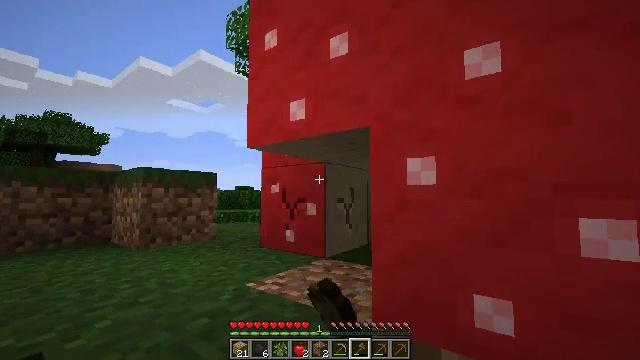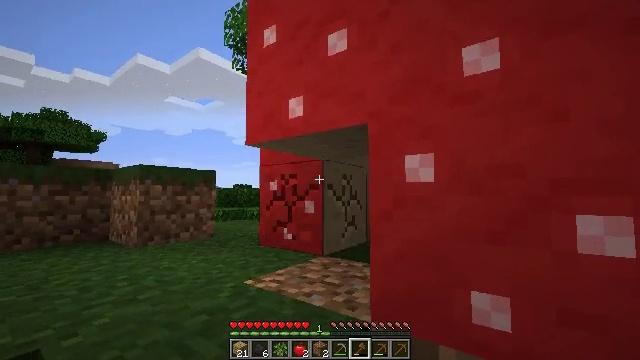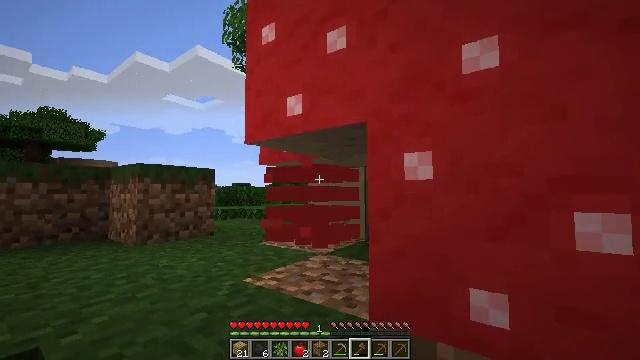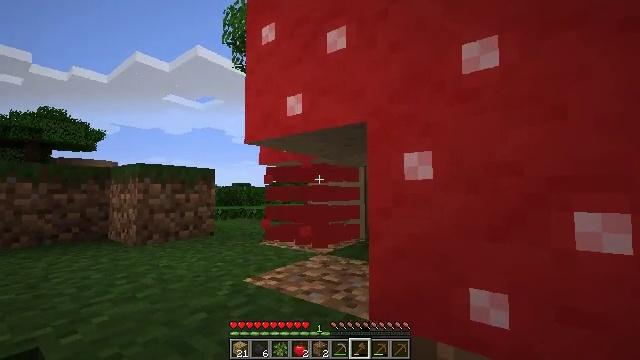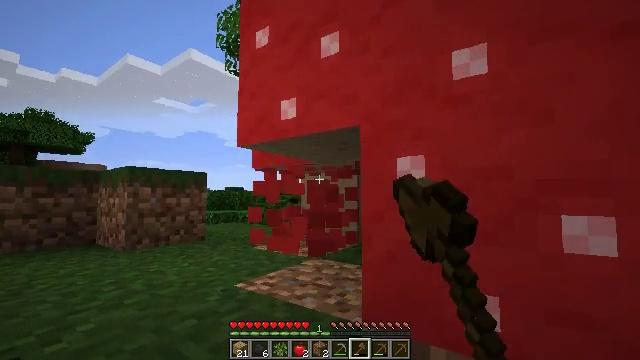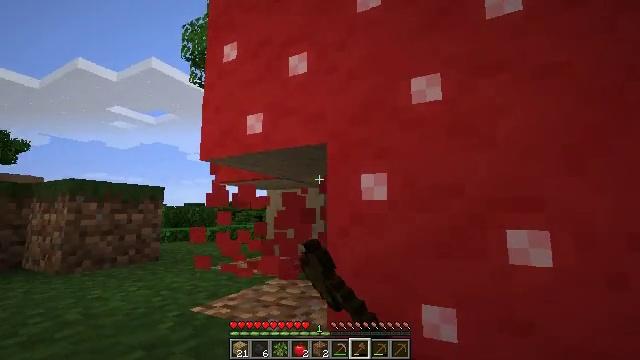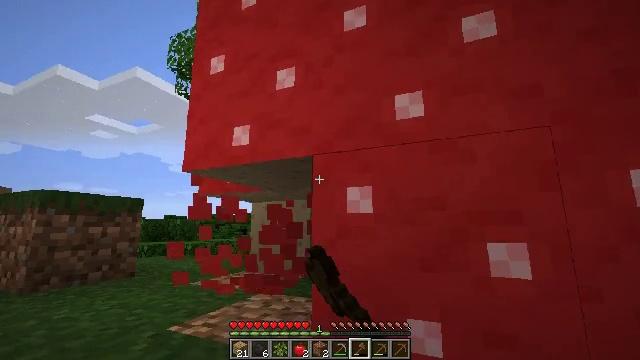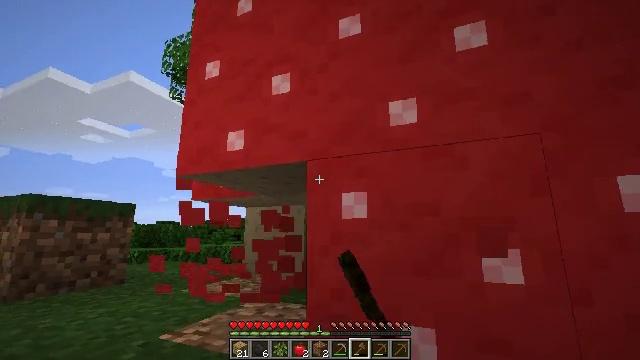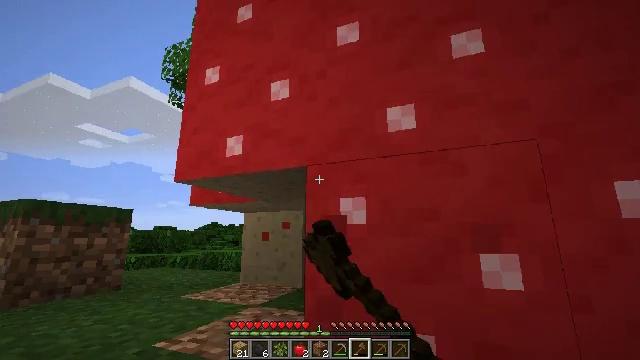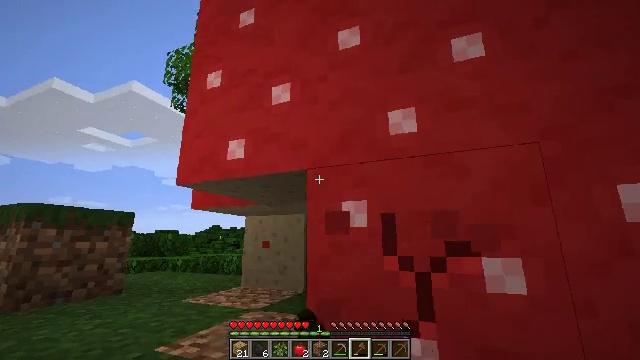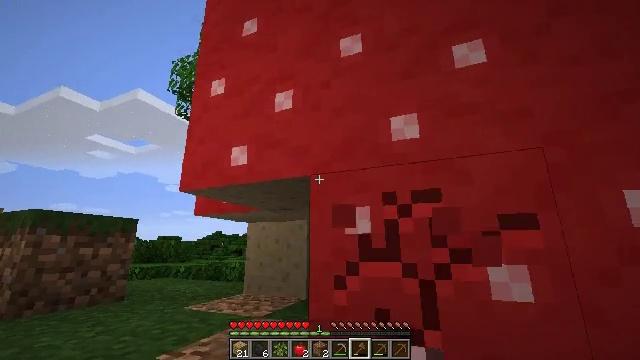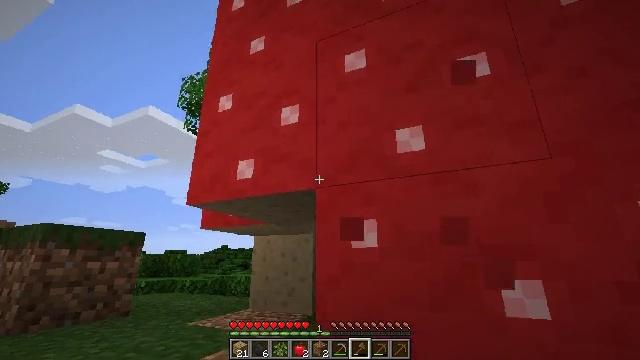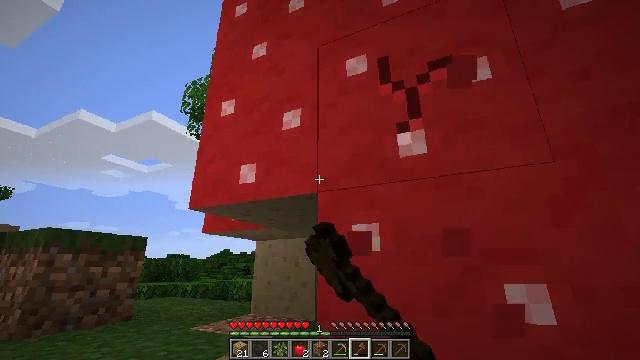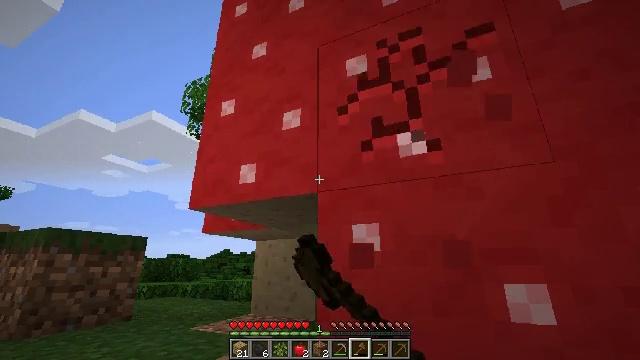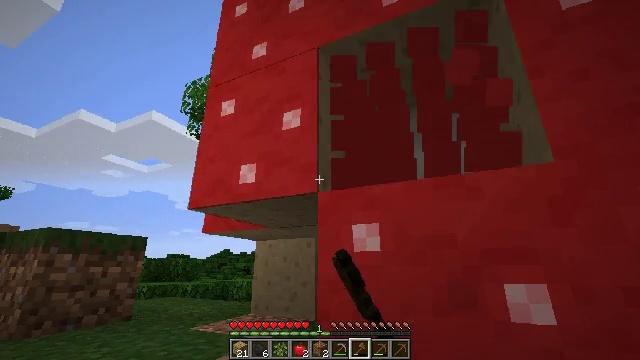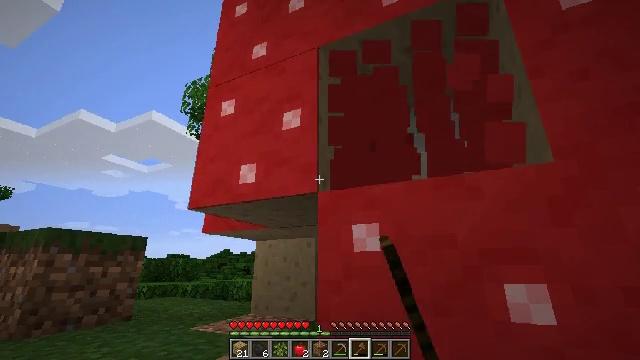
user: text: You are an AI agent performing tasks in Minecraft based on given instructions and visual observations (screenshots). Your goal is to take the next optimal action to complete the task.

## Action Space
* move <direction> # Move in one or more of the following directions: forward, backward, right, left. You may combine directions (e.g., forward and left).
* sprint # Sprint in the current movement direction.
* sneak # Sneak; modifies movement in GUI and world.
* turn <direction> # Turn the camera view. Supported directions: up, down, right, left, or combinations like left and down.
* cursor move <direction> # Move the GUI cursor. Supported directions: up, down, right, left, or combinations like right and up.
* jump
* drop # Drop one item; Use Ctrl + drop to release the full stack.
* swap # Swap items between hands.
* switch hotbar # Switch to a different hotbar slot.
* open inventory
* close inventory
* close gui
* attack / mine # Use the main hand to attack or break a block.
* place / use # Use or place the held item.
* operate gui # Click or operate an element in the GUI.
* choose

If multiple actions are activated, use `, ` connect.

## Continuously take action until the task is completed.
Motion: motion action
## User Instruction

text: Gather red mushroom blocks from the giant mushroom.
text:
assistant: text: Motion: attack / mine
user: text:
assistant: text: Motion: attack / mine
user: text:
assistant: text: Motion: attack / mine
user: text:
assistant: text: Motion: turn right, attack / mine
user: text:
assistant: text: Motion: turn right and up, attack / mine
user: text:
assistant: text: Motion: turn right and up, attack / mine
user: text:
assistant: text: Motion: turn right and up, attack / mine
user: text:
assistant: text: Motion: turn up, attack / mine
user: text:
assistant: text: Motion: attack / mine
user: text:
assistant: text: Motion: turn up, attack / mine
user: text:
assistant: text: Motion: turn left and up, attack / mine
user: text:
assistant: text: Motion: attack / mine
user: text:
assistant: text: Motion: attack / mine
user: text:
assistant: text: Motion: attack / mine
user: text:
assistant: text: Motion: attack / mine
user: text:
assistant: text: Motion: attack / mine
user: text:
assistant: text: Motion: attack / mine
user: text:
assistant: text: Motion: attack / mine
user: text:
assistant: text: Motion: attack / mine
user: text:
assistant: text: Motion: attack / mine